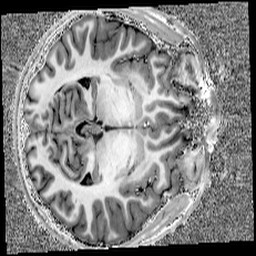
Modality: T1w
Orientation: axial
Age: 28
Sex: male
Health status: healthy
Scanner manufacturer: siemens
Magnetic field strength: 7 T
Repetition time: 4.3 s
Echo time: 0.00227 s